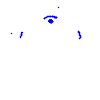
Particle: kaon